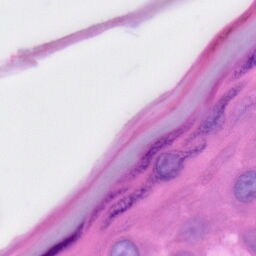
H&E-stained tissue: Skin